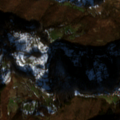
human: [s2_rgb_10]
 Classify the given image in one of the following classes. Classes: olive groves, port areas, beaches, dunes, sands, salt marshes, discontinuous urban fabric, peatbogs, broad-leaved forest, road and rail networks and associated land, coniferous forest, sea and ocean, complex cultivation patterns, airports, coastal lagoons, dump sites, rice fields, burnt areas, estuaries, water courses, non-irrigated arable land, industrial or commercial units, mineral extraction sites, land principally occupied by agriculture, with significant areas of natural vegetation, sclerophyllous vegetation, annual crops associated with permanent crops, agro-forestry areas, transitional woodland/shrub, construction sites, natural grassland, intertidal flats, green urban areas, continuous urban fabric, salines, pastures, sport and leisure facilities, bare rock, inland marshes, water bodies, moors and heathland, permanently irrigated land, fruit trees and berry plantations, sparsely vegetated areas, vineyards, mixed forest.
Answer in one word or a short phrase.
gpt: complex cultivation patterns, land principally occupied by agriculture, with significant areas of natural vegetation, broad-leaved forest, mixed forest